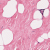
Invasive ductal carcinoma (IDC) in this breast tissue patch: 0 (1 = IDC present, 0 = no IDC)